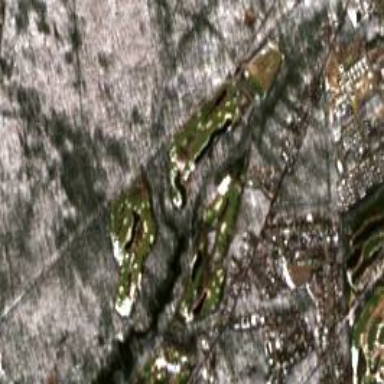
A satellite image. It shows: Golf course.